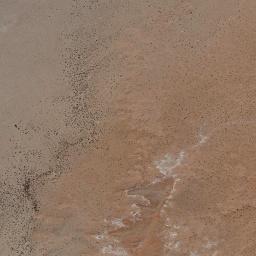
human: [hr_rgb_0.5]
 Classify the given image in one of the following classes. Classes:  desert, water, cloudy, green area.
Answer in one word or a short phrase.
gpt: desert